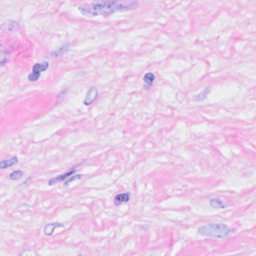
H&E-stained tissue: Breast